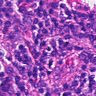
Metastatic tissue present: no